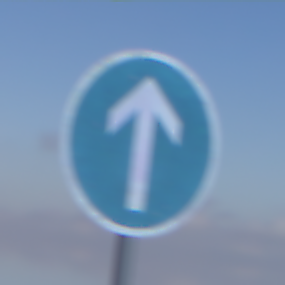
Verkehrszeichen: VorgeschriebeneFahrtrichtungGeradeaus
Umgebung: Outdoor, Nature
Tageszeit: MorningAfternoon
Wetter: PartlyCloudy
Licht: Natural
Jahreszeit: NotSpecified
Kontrast: HighContrast